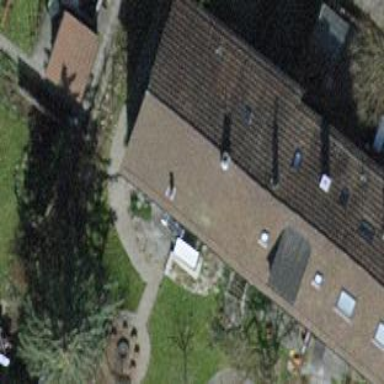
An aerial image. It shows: Building with tiled roof.